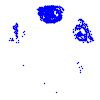
Particle: proton